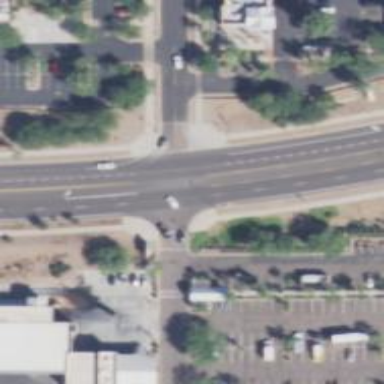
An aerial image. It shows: Unmarked road crossing.